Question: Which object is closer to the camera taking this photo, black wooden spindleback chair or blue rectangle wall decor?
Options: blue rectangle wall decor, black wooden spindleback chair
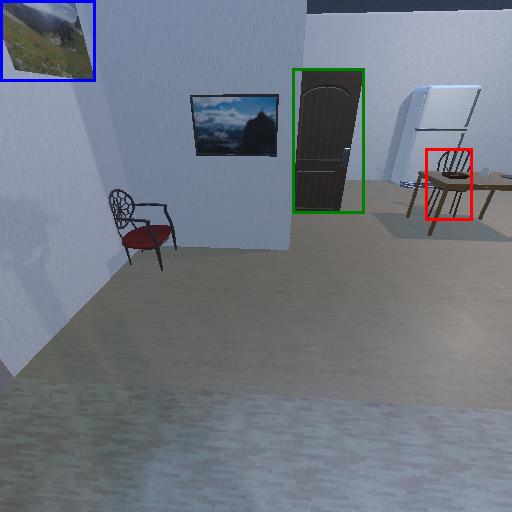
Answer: blue rectangle wall decor